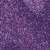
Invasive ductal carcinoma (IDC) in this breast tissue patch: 0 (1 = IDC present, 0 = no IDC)